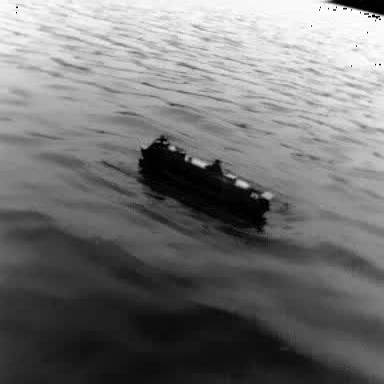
There is a container_ship in the infrared image.